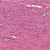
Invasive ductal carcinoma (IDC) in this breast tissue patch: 0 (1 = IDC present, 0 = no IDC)